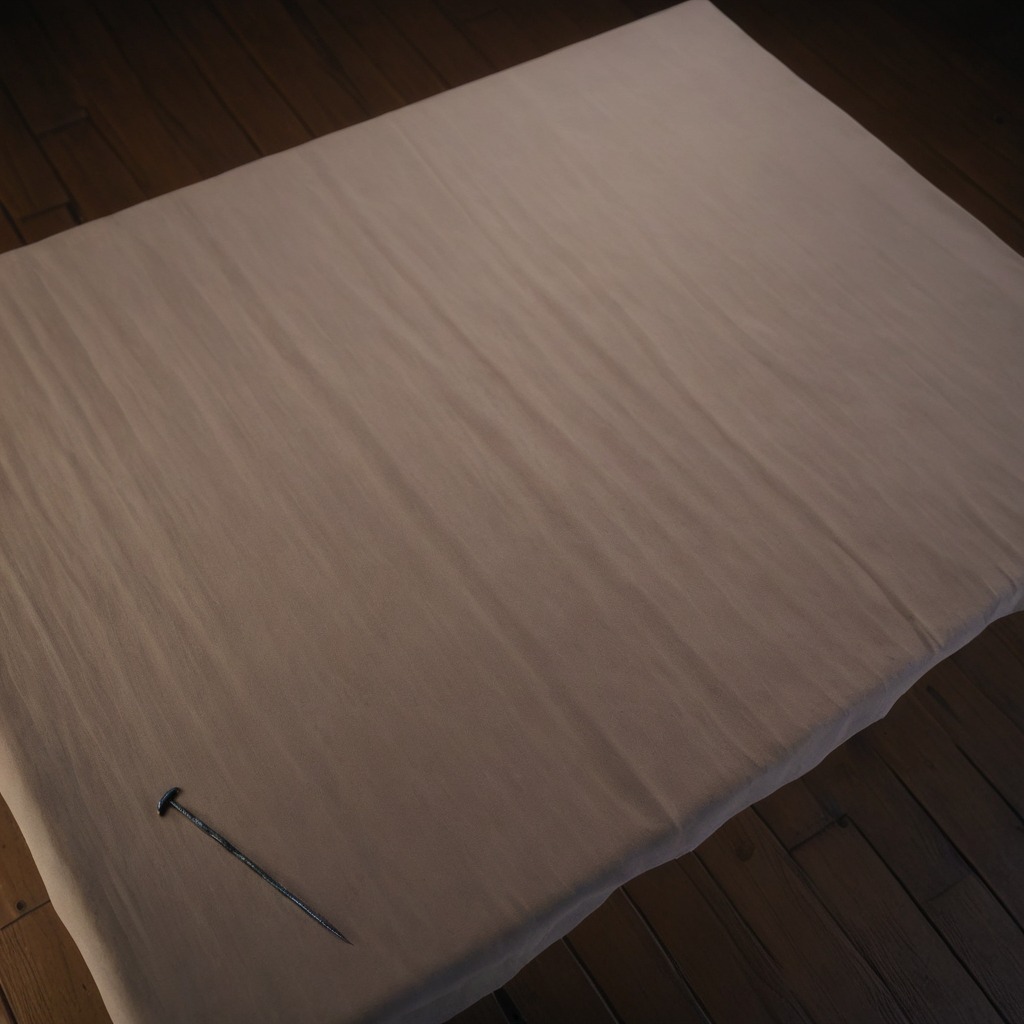
An iron nail is lying on the wooden table.